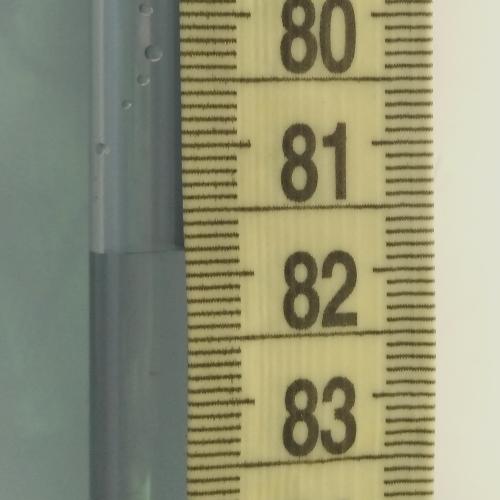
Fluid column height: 81.8 cm